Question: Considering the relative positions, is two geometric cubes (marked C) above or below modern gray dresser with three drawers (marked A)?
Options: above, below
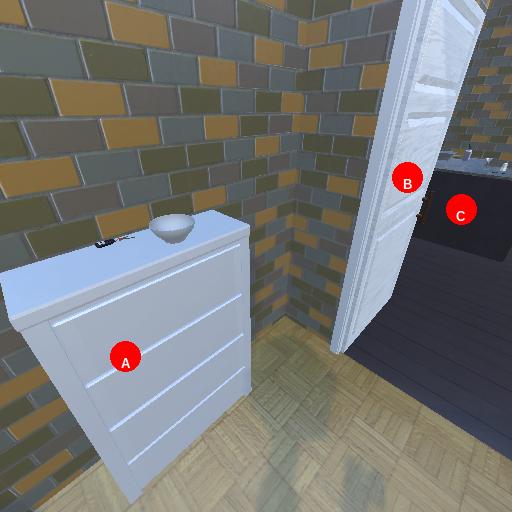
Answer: above